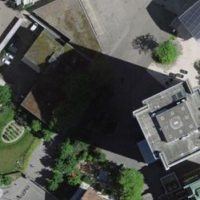
EUNIS habitat code: 54
Species observed at this site:
Viburnum tinus